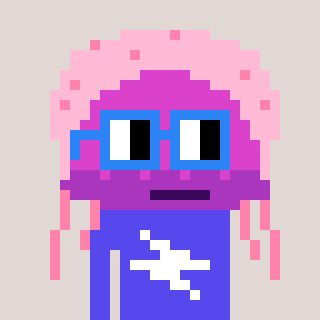
a pixel art character with square blue glasses, a jellyfish-shaped head and a computerblue-colored body on a warm background